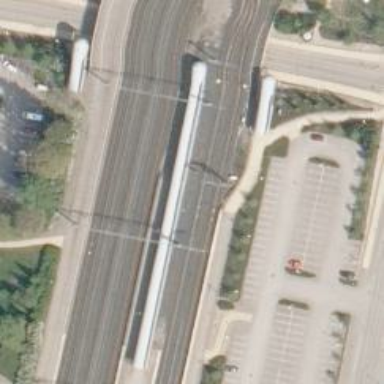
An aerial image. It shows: Continuous rail railway with electrified contact line.